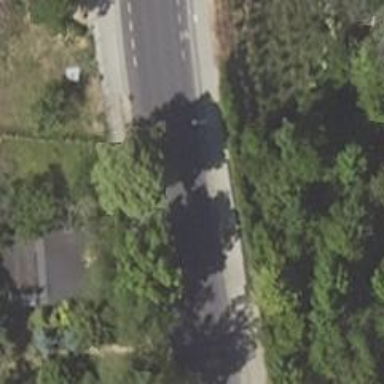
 and there is designated cycle lane on both sides of the road."